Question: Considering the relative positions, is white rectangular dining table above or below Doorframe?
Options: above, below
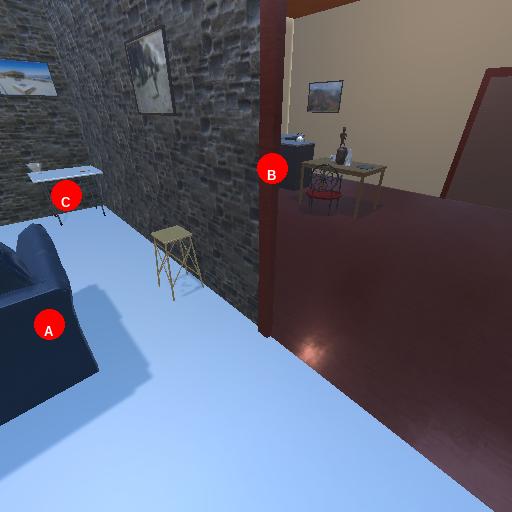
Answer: above